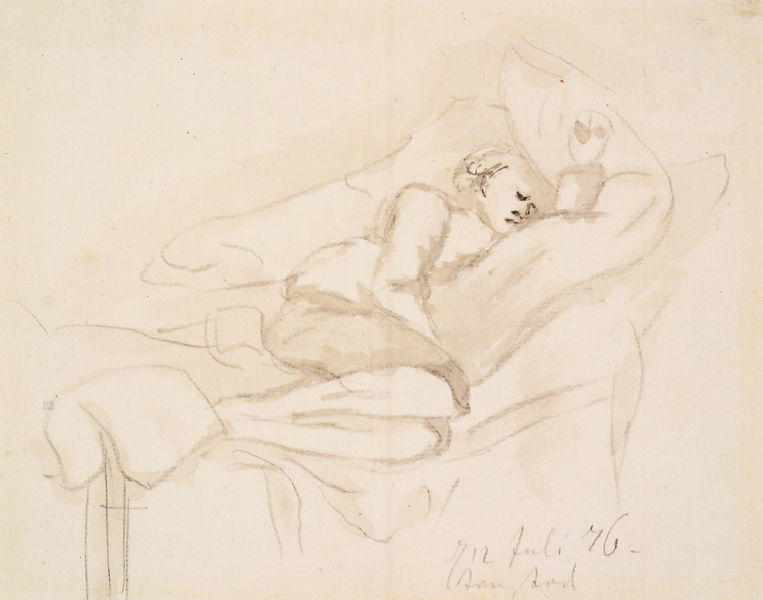
Titel: Siesta
Künstler: Johann Wolfgang von Goethe
Institution: Weimar, Museen Stiftung Weimarer Klassik
Schlagwörter: akt, hand, nackt, schlaf, aquarell, mädchen, braun, frau, kreide, nase, skizze, zeichnung, rock, arm, augen, bluse, gesicht, signatur, decke, beine, seitlich, papier, sofa, liegen, schlafen, schlafend, schlafende, lehne, sepia, kissen, datum, bett, knie, liegend, jahreszahl, buch, liegende, schwarzweiß, bleistift, entwurf, liege, legen, rötel, juli, tuschezeichnung, decken, angezogen, schalfend, 76, zeichuung, uage, sapia, juli 76